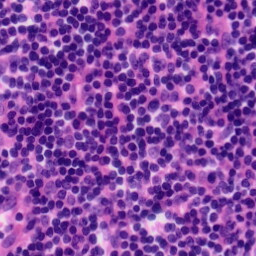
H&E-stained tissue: Tonsil